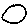
Label: moon